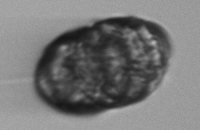
Label: Margalefidinium